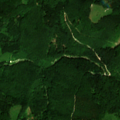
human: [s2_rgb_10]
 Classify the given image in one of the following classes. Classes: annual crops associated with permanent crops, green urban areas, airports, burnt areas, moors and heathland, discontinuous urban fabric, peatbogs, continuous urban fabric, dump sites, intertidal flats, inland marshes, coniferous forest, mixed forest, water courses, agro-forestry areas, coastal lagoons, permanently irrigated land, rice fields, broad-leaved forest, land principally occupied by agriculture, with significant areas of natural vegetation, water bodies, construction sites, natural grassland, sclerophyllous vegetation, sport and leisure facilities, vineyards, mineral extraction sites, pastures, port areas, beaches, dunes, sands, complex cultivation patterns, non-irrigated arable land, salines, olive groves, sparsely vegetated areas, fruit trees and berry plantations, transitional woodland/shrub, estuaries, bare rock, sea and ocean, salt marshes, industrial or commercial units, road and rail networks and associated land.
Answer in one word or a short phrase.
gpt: pastures, coniferous forest, mixed forest